Interaction volume radius: 5 \u00c5
Interaction volume height: 20 \u00c5
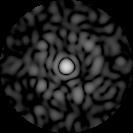
Disorder parameter: 0.8542